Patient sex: M
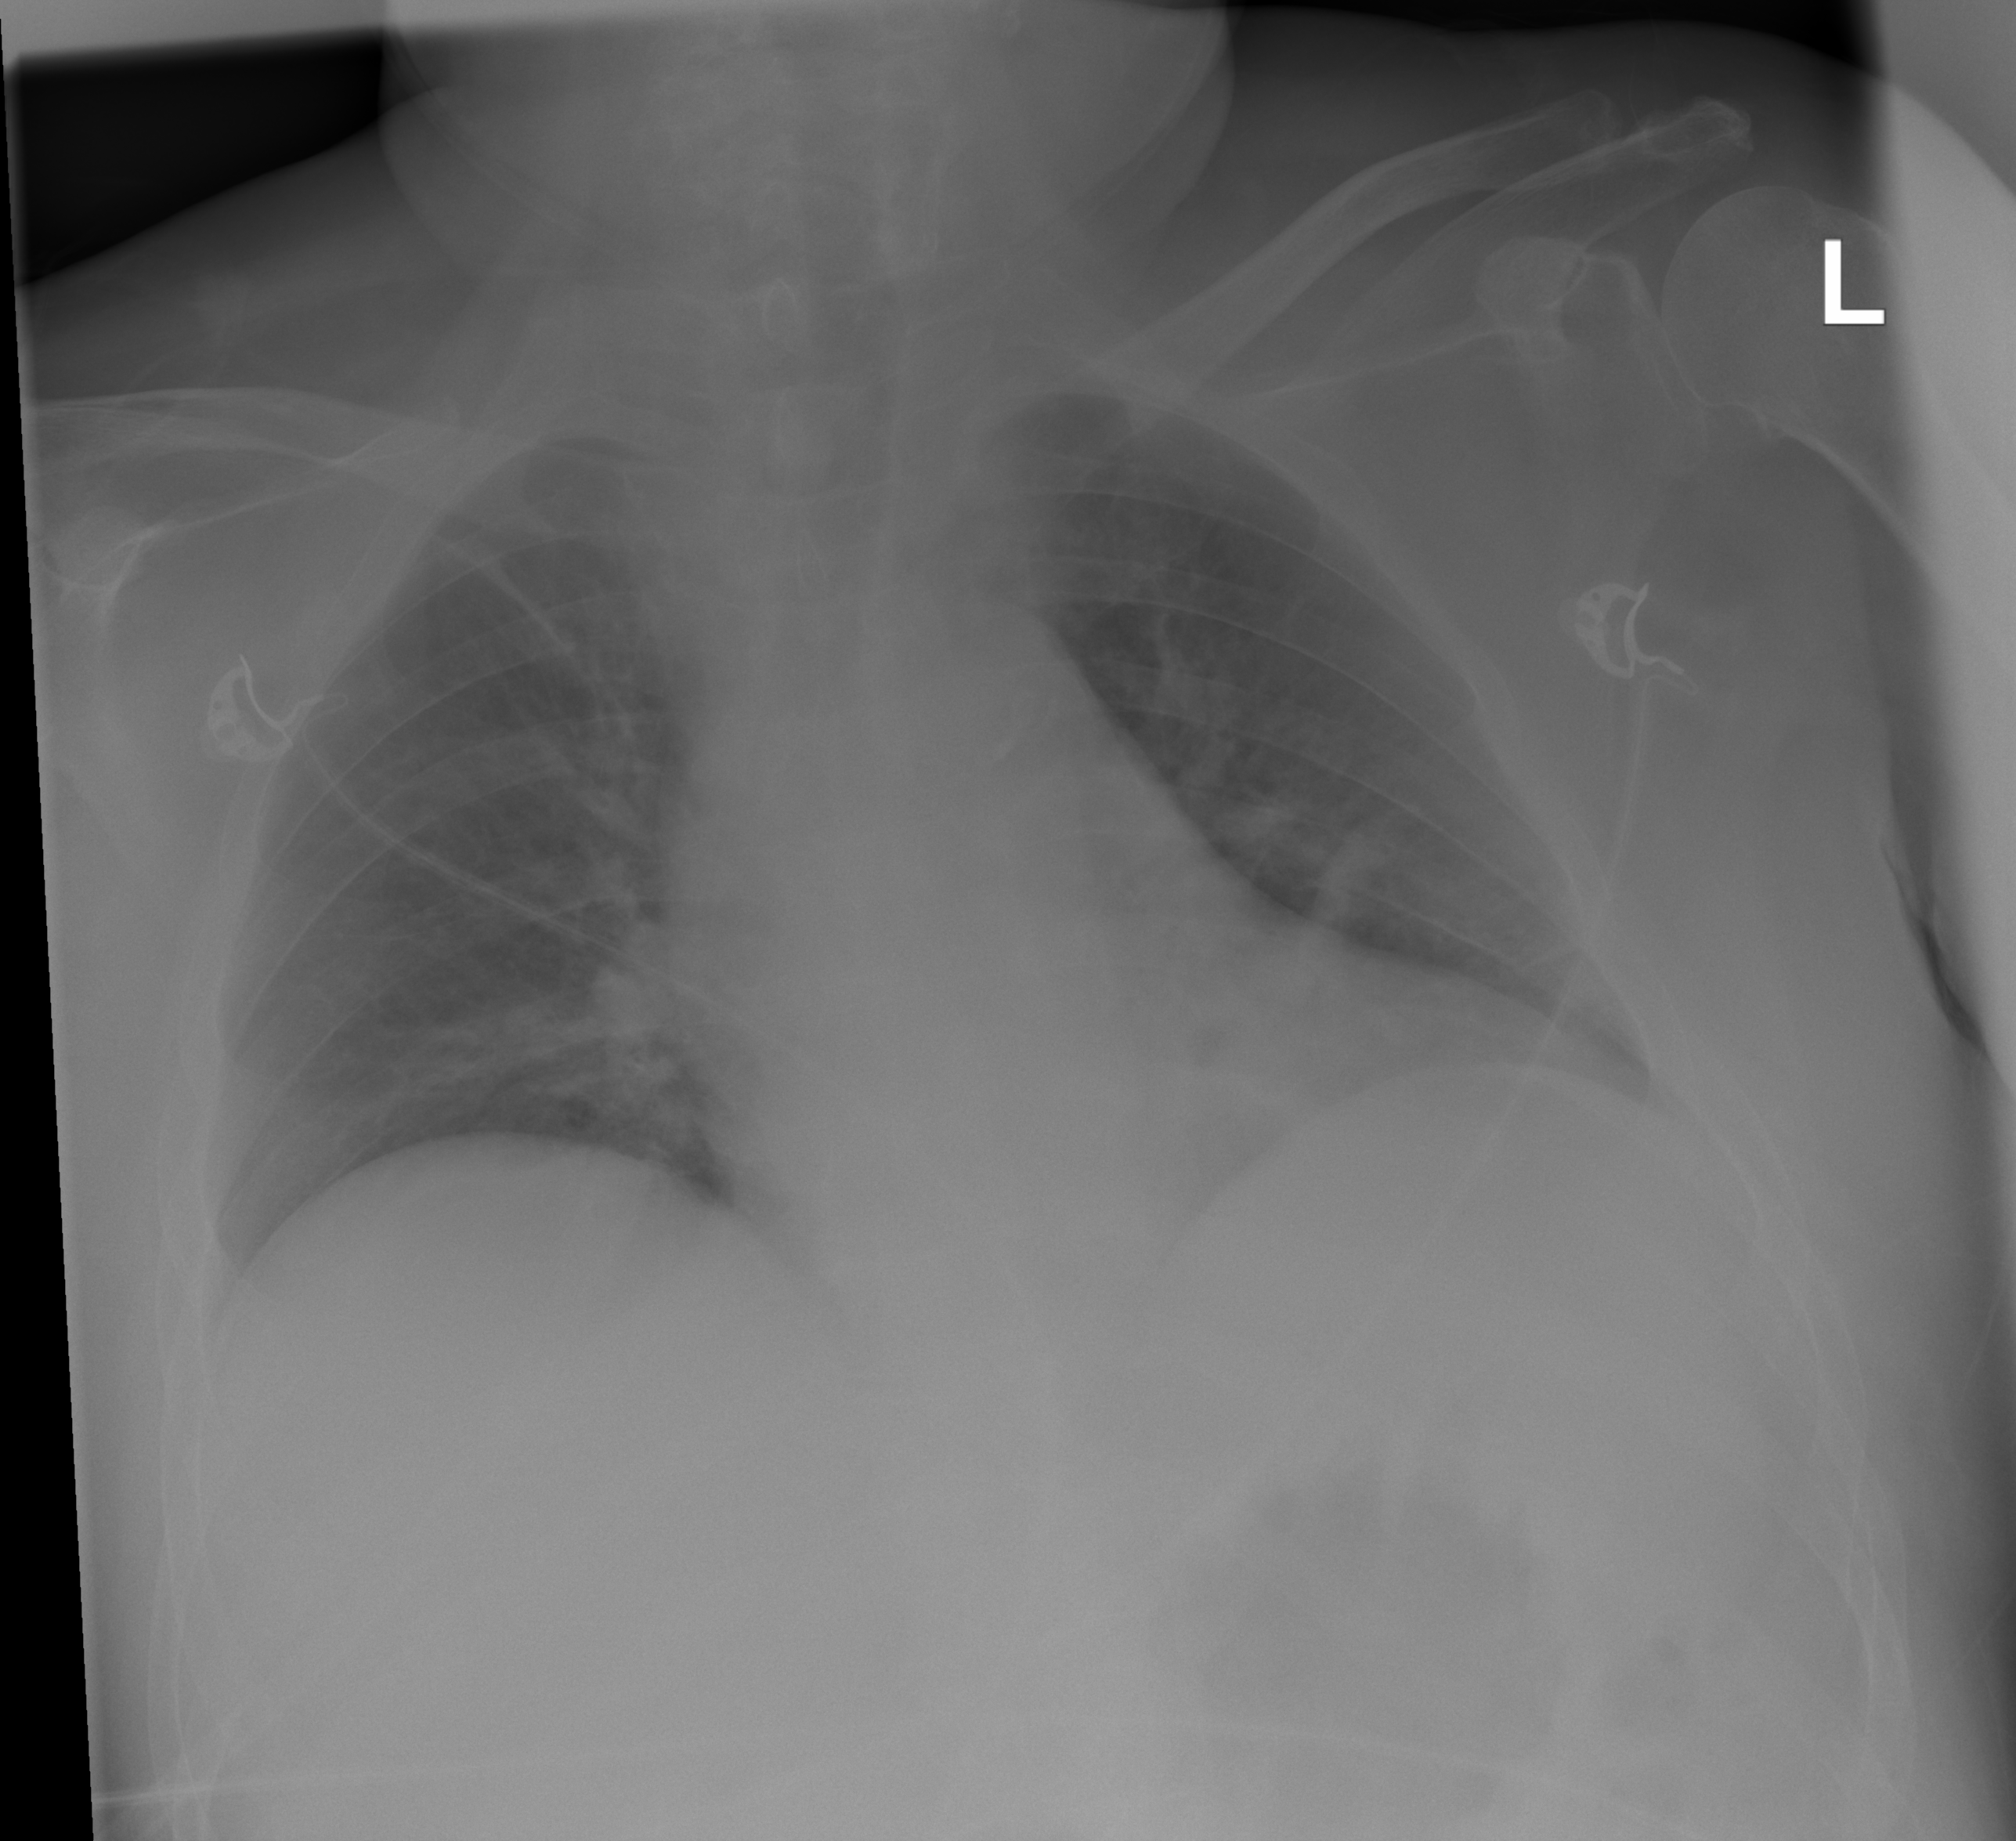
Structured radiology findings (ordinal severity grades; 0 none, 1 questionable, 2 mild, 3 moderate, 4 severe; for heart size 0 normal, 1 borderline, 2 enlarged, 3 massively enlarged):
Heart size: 0
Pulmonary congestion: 2
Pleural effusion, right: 0
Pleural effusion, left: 0
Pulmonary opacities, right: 2
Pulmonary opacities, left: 0
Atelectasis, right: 2
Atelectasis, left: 2